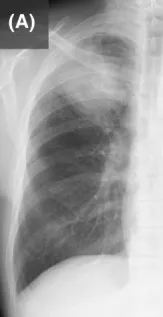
X-Ray and enhanced computed tomography of the chest. (A) A large tumour is observed in the right upper lung field in the x-ray.
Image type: radiology (x_ray)